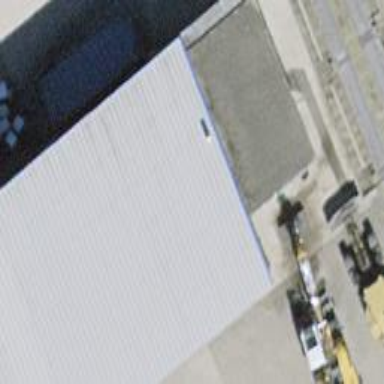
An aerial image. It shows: Industrial building.